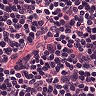
Metastatic tissue present: no